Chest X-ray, PA view. Patient: 59 years old, sex F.
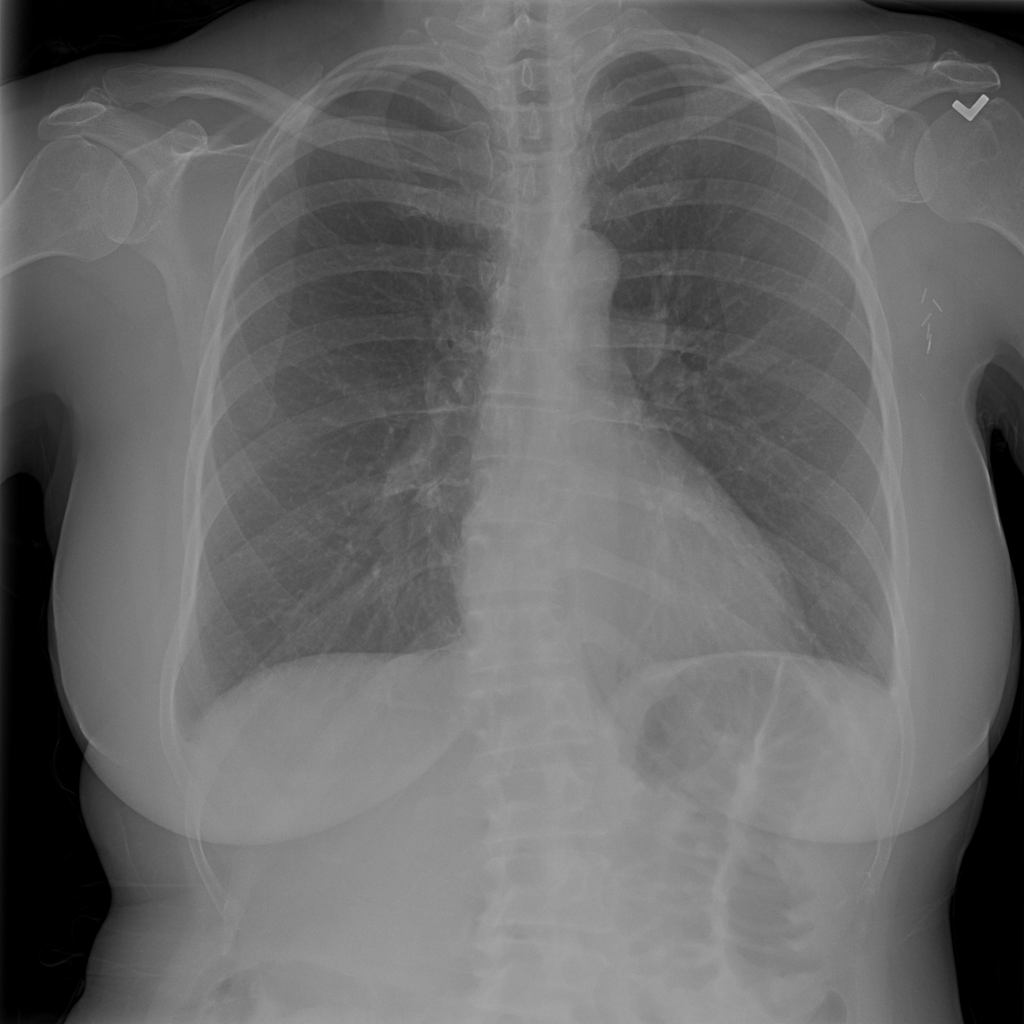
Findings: No Finding